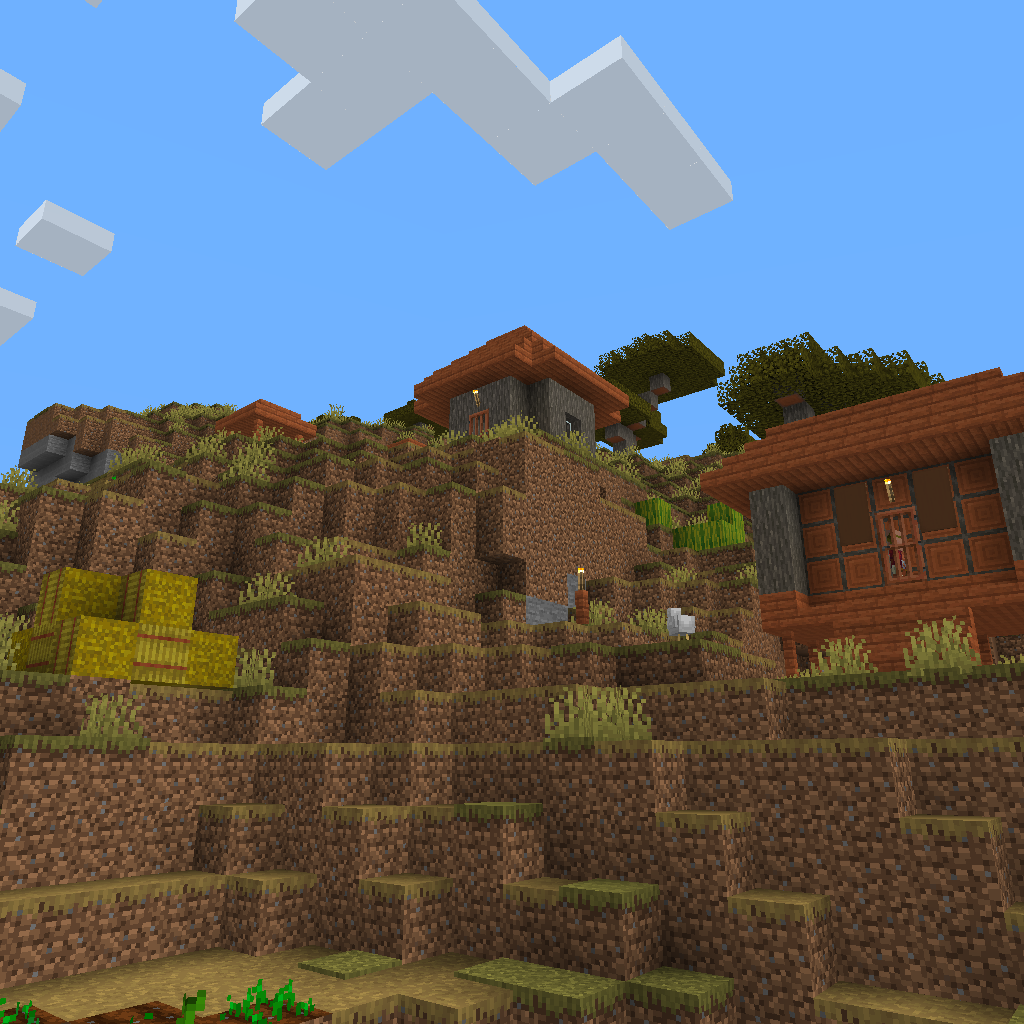
savanna village on large hill